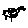
Label: bird